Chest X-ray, PA view. Patient: 60 years old, sex F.
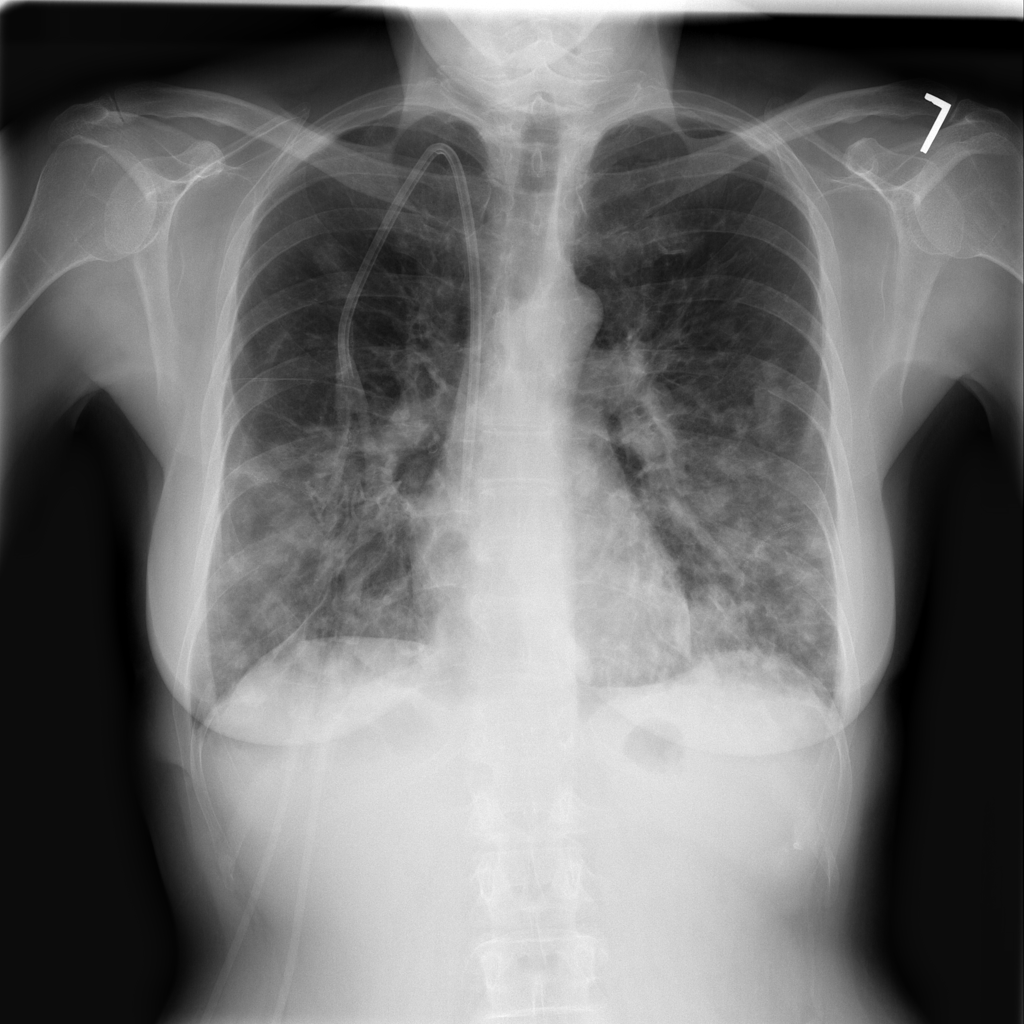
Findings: Infiltration